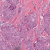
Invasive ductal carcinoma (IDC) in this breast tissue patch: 1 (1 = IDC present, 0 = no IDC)